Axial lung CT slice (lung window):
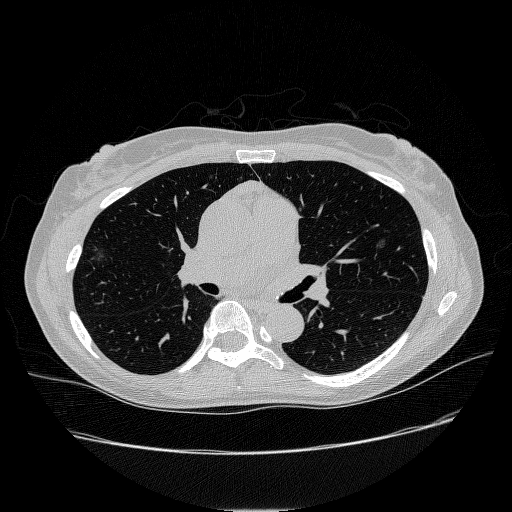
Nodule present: yes
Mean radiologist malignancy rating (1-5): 3.5